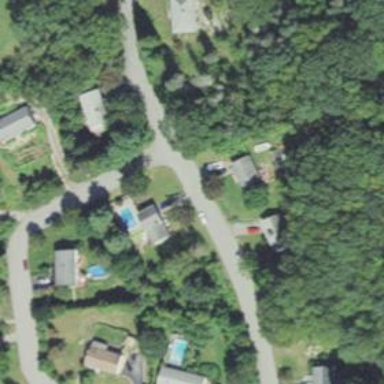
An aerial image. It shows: Residential driveway designated as service road.